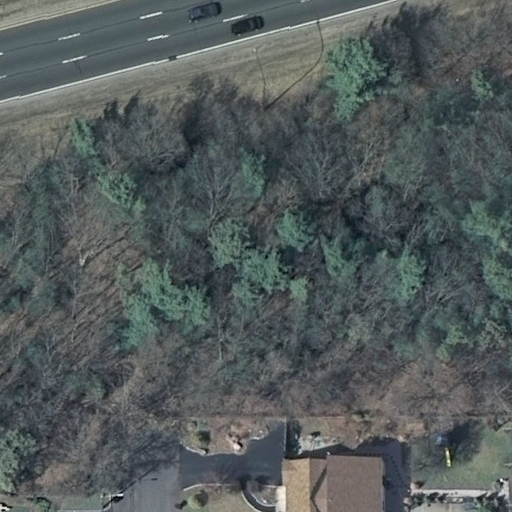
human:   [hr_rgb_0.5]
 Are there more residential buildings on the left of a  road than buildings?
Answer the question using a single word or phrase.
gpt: no

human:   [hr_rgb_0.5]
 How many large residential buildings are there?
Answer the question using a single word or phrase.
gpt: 0

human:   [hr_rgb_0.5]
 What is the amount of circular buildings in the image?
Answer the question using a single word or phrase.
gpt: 0

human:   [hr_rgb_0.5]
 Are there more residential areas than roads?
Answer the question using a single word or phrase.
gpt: no

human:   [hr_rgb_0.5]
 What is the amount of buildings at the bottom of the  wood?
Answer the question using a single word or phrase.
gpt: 1

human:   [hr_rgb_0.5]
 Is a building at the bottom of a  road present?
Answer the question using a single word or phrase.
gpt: yes

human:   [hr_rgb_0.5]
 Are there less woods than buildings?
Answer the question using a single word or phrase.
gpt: no

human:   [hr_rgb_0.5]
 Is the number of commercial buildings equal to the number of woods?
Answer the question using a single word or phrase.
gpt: no

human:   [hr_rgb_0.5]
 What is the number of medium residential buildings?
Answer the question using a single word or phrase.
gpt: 1

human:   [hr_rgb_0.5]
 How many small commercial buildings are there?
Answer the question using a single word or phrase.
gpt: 0

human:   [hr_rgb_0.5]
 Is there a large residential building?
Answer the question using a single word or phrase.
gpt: no

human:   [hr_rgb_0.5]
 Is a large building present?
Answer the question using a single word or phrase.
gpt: no

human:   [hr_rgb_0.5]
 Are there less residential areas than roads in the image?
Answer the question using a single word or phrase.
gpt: yes

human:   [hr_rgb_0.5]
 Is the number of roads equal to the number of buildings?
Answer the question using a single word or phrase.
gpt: no

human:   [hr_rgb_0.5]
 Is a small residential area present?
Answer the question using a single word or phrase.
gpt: no

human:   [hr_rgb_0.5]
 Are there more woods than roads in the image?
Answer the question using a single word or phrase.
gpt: no

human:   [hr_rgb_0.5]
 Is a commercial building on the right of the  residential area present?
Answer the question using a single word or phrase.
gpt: no

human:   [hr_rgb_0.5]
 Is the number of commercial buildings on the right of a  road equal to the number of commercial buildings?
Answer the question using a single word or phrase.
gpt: yes

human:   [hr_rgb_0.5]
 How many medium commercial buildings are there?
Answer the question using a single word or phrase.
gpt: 0

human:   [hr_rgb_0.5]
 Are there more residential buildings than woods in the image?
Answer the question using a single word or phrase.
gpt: no

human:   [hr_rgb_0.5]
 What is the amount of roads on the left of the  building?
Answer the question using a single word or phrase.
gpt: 2

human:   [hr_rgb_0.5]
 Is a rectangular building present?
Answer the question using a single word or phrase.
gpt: no

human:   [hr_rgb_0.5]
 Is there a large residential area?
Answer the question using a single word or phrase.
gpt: yes

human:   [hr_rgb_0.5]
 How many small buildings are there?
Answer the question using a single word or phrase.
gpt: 0

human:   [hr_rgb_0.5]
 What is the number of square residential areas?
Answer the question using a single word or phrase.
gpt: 0

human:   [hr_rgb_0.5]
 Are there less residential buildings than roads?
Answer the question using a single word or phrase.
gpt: yes

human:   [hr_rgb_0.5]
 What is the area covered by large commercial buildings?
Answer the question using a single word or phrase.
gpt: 0m2

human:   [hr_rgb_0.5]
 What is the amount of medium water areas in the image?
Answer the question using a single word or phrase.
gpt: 0

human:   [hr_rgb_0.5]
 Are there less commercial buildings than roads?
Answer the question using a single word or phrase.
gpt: yes

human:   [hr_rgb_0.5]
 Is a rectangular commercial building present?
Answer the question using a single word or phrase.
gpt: no

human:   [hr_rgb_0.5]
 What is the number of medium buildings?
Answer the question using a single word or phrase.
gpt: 1

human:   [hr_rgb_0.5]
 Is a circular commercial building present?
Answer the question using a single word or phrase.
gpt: no

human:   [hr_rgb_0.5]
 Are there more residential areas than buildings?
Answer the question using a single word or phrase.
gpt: no

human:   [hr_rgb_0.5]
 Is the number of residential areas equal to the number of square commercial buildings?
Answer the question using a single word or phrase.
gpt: no

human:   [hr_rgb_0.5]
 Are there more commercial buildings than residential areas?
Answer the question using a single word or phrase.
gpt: no

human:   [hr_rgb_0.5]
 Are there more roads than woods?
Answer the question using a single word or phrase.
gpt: yes